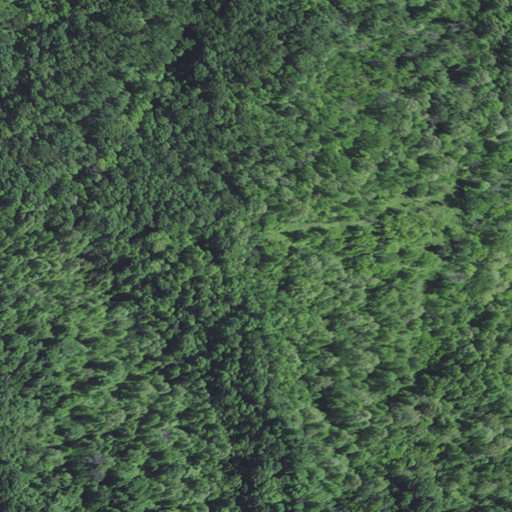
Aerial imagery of gap in Kentucky named Maupin Gap containing only deciduous forest